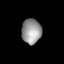
Tissue: lung
Cell type: Fibroblasts
Senescence score: 0.6106
Nuclear area (px): 473
Mean DAPI intensity: 153.051